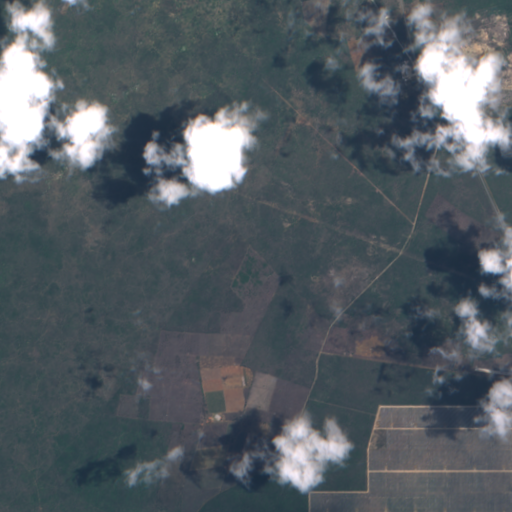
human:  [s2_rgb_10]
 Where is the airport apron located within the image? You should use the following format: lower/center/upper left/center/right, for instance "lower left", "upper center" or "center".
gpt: The airport apron is located in the lower right of the image.
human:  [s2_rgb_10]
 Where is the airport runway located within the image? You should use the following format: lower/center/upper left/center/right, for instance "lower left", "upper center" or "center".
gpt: The airport runway is located in the lower right of the image.
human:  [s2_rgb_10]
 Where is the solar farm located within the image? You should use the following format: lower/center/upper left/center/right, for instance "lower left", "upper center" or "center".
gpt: The solar farm is located in the lower right of the image.
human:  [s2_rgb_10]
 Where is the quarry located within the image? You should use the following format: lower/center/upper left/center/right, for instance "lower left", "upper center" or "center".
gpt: There is no quarry in the image.